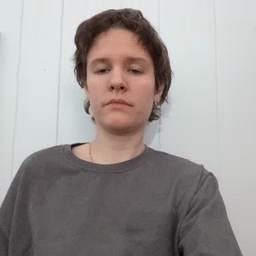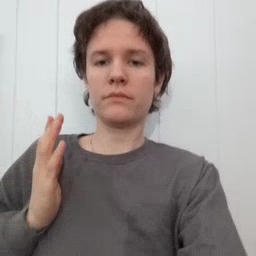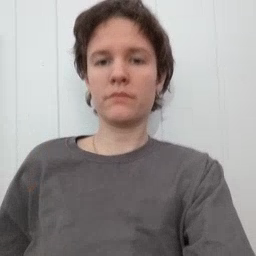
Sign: beside